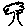
Label: tree